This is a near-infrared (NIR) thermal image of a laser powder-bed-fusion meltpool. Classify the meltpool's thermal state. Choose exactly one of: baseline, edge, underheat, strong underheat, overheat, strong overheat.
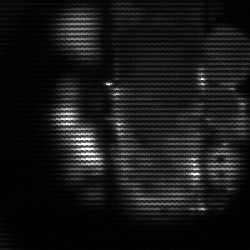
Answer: strong underheat